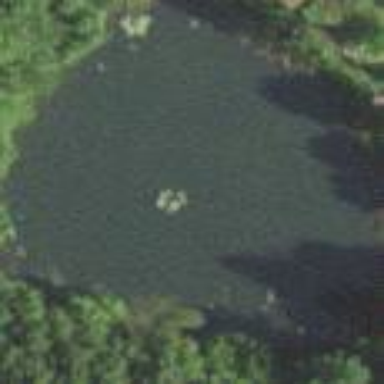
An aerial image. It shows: Pond with natural water.